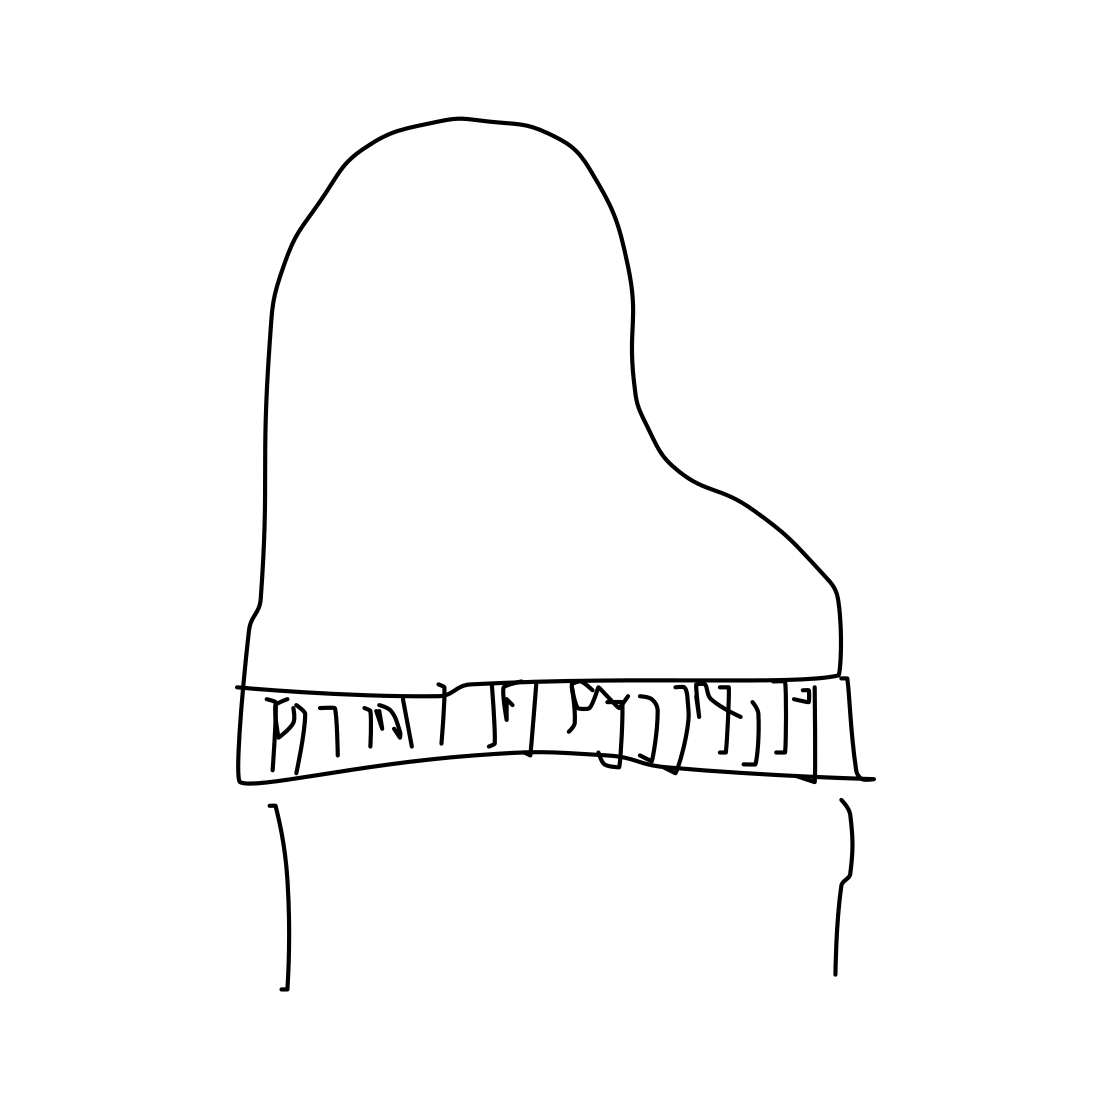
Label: piano